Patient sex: F
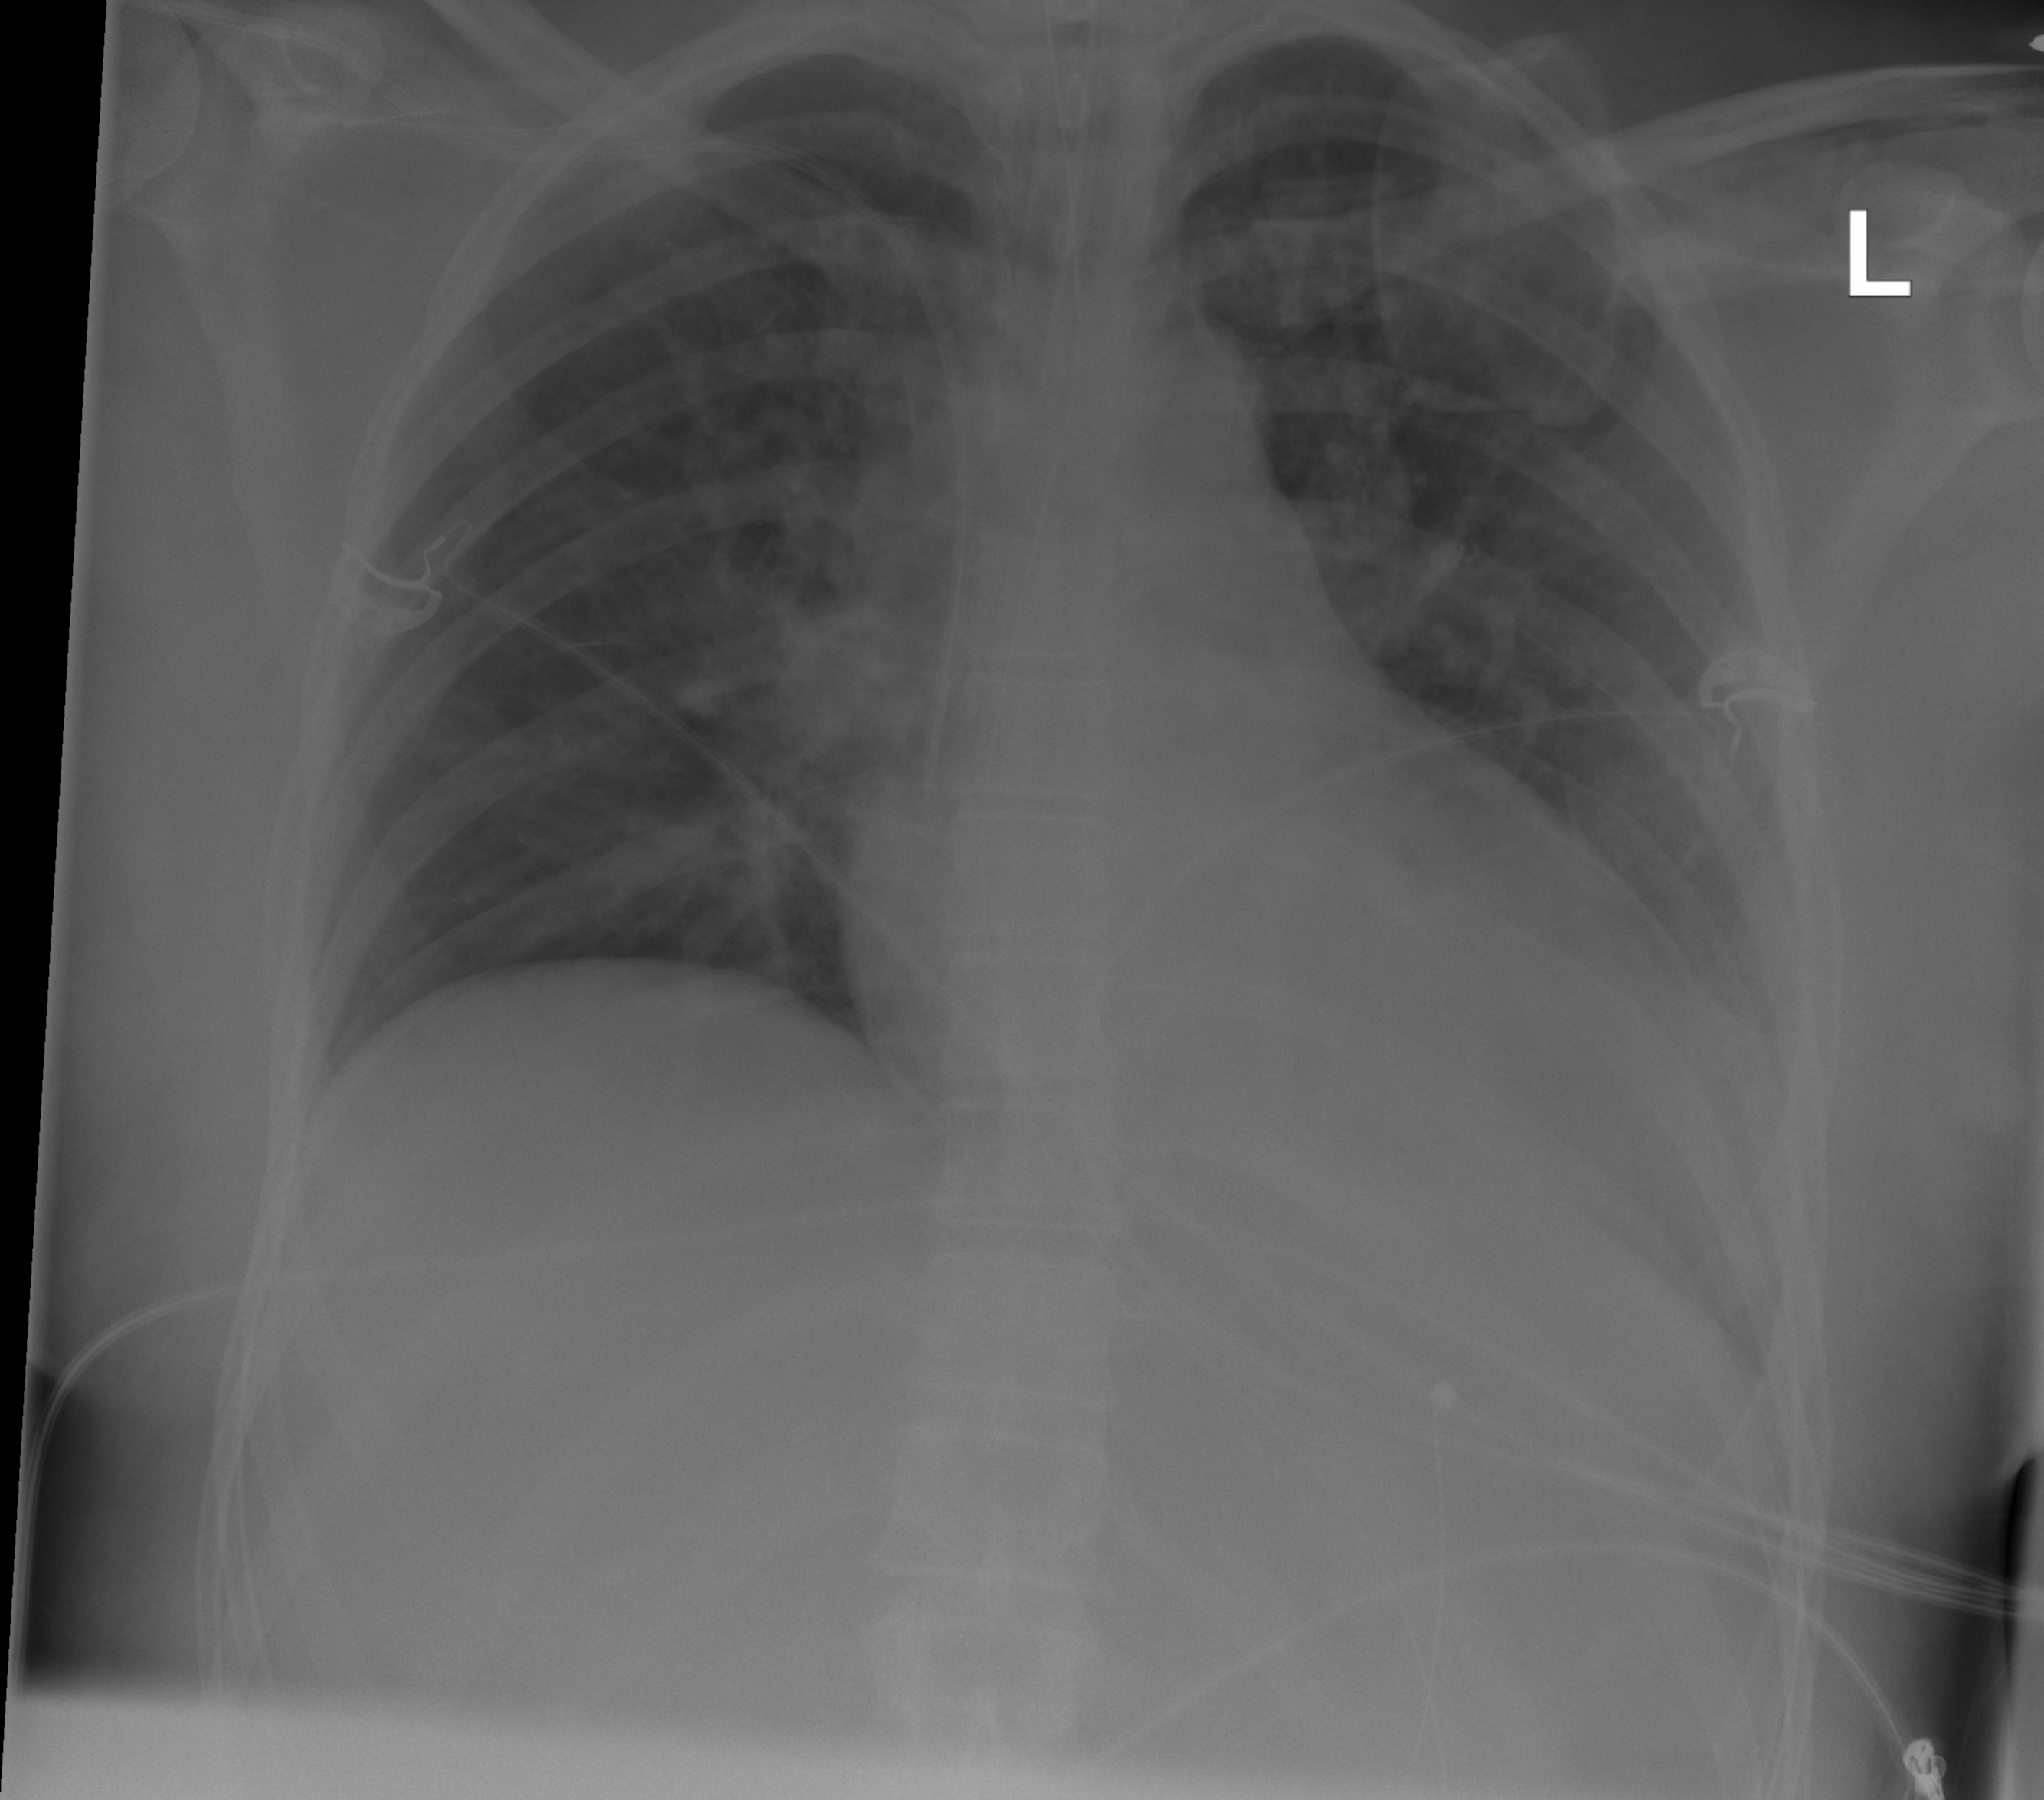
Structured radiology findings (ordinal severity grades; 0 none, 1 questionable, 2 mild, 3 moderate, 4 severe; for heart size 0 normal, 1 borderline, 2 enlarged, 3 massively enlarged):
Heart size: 0
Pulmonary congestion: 1
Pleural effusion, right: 0
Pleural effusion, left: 2
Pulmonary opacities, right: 0
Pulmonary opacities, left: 0
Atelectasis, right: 0
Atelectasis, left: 1